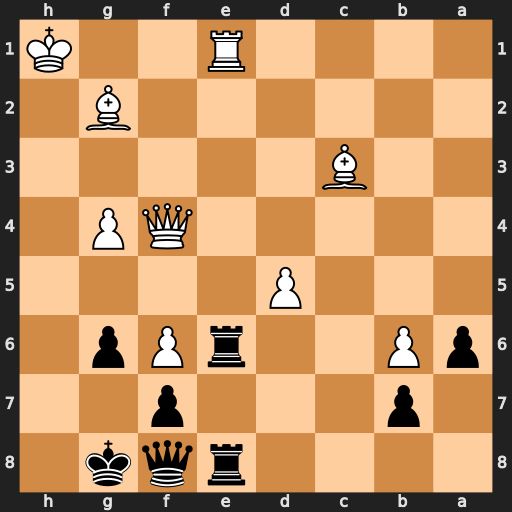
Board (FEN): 4rqk1/1p3p2/pP2rPp1/3P4/5QP1/2B5/6B1/4R2K
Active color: b
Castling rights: -
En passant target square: -
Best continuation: Rxe1+ Bxe1 Rxe1+